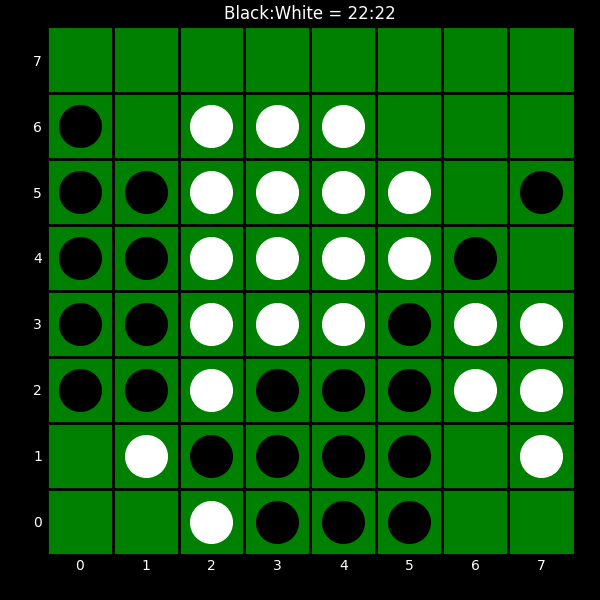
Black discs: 22
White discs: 22